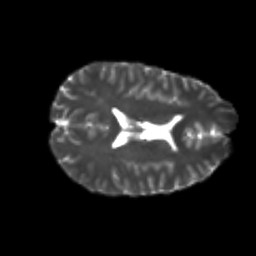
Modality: T2w
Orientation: axial
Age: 23
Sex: male
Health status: healthy
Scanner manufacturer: philips
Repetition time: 7.386 s
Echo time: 0.08599 s